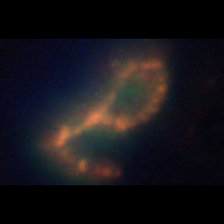
Taxon: Chaetoceros
Group: Diatoms